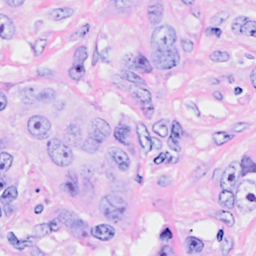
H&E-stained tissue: Breast